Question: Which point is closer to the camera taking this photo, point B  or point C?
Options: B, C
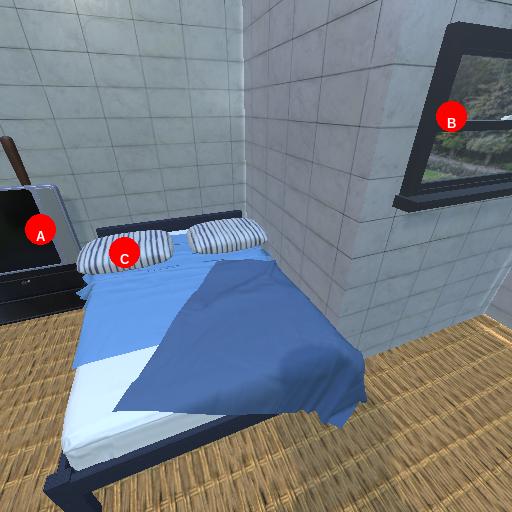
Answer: B